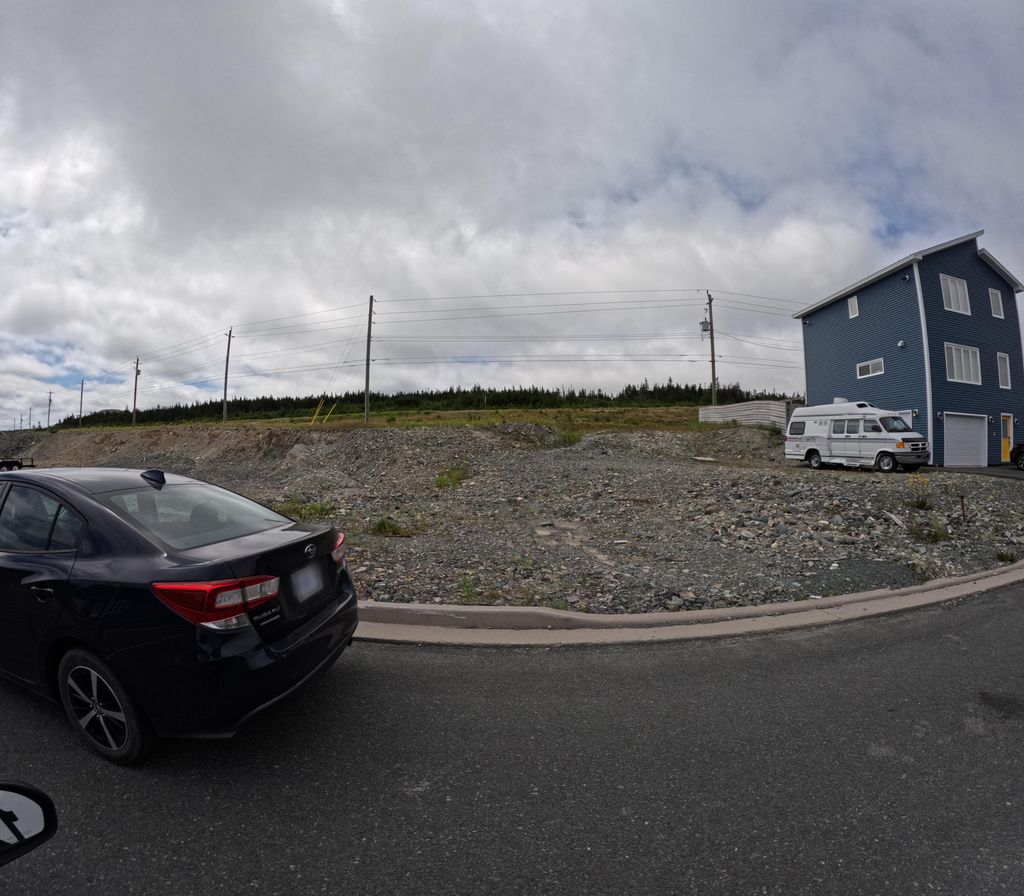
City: st_johns